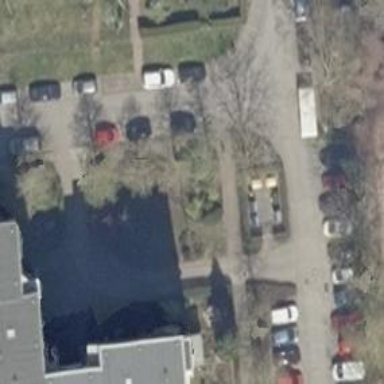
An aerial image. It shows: Sidewalk.